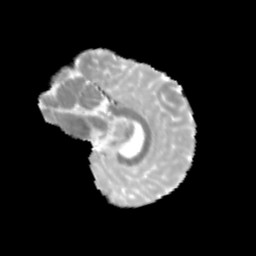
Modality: MD
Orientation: sagittal
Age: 10
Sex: male
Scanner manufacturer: siemens
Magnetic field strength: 3 T
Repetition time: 3.8 s
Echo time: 0.07 s